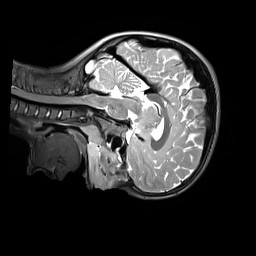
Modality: T2w
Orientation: sagittal
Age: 10
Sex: male
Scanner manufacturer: siemens
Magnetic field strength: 3 T
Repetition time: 3.2 s
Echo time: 0.408 s